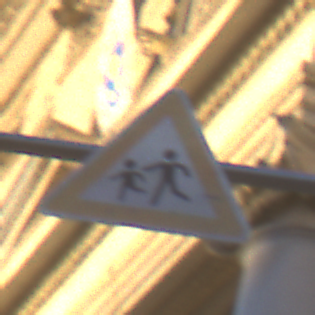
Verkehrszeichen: KinderRechts
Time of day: SunriseSunset
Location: Outdoor (Urban)
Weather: Clear
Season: NotSpecified
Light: Natural